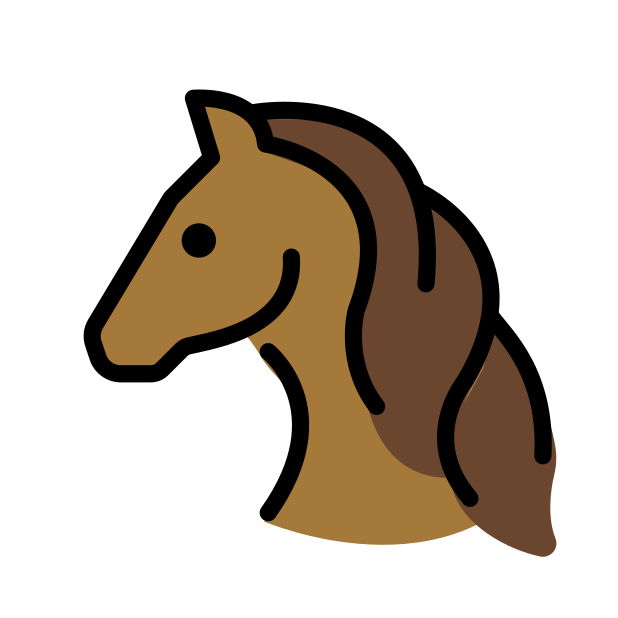
horse face